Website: home-depot
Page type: account-selection
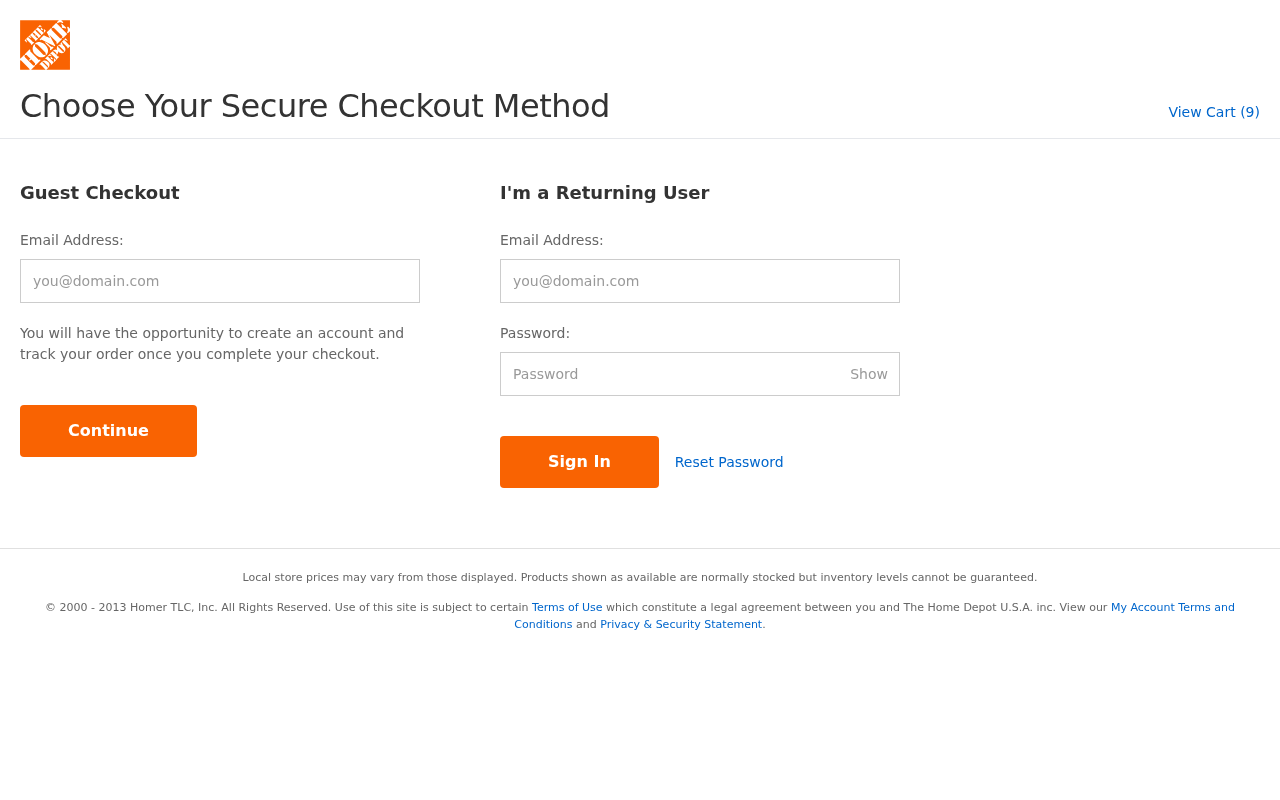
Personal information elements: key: PII_LOGIN_USERNAME
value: susanmichael56
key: PII_LOGIN_USERNAME2
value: susanmichael56
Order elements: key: ORDER_NUM_ITEMS
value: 9